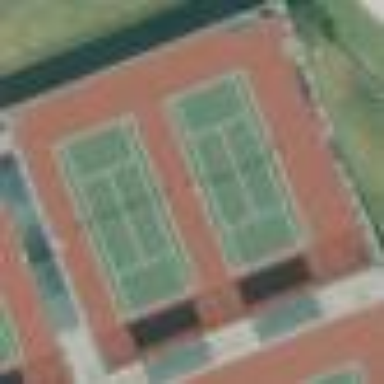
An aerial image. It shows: Tennis court on pitch designated for leisure land.